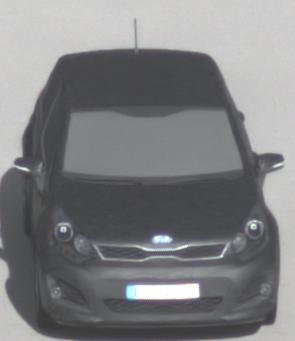
Make: KIA
Model: Rio 1.2
Detailed model: Rio (UB)
Model produced from: 2011/09
Model produced until: 2015/01
Doors: 3
Color: gray
Road condition: dry road
Daytime: morning or afternoon
Contrast: low contrast